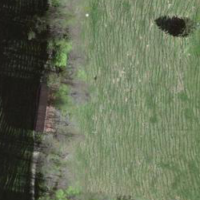
EUNIS habitat code: 44
Species observed at this site:
Corvus corone
Anthus trivialis
Turdus philomelos
Anthus spinoletta
Dendrocopos major
Turdus viscivorus
Falco peregrinus
Buteo buteo
Anthus pratensis
Spinus spinus
Phylloscopus collybita
Pernis apivorus
Alauda arvensis
Dryocopus martius
Certhia familiaris
Phoenicurus ochruros
Garrulus glandarius
Sitta europaea
Falco tinnunculus
Picus viridis
Corvus corax
Periparus ater
Accipiter nisus
Cyanistes caeruleus
Accipiter gentilis
Linaria cannabina
Pyrrhula pyrrhula
Chloris chloris
Sturnus vulgaris
Fringilla coelebs
Pandion haliaetus
Carduelis carduelis
Turdus merula
Columba palumbus
Phalacrocorax carbo
Fringilla montifringilla
Lullula arborea
Parus major
Hirundo rustica
Columba oenas
Milvus milvus
Turdus pilaris
Circus pygargus
Coccothraustes coccothraustes
Aquila chrysaetos
Motacilla alba